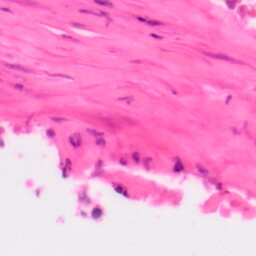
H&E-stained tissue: Colon